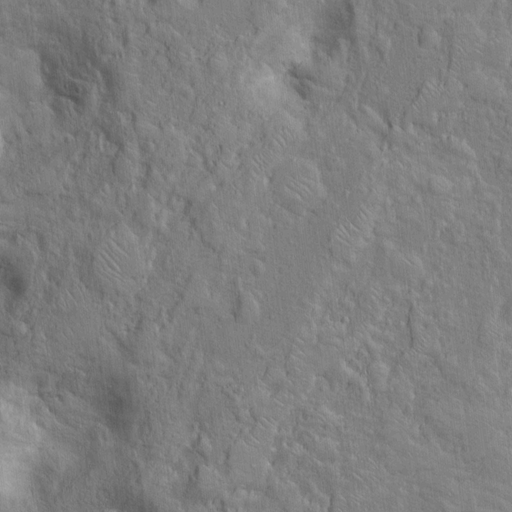
Classes present: Background, Cone